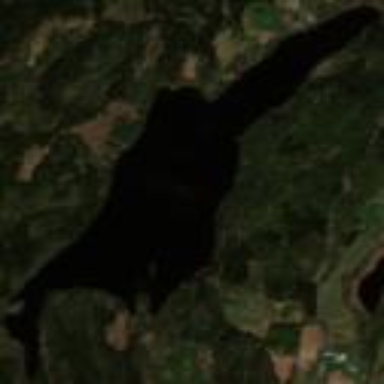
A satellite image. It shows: Serene lake surrounded by nature.